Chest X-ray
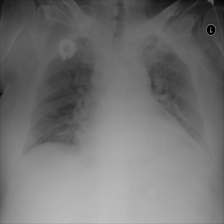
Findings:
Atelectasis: negative
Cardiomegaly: negative
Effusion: negative
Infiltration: negative
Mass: negative
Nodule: negative
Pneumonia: negative
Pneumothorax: negative
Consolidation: negative
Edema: negative
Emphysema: negative
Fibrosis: negative
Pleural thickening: negative
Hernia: negative